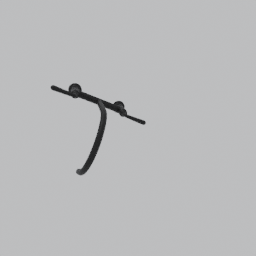
Label: appliances